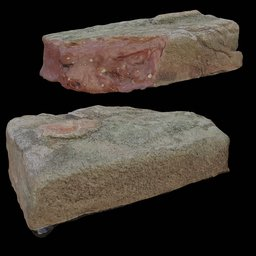
Label: architecture